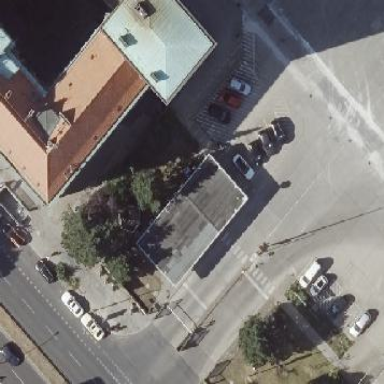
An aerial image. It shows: Guardhouse building.